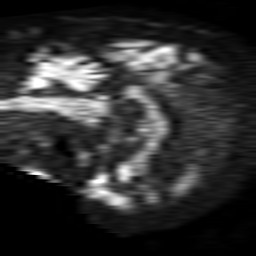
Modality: TRACE
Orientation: sagittal
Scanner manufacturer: philips
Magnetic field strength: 1.5 T
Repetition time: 3.403 s
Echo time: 0.06922 s